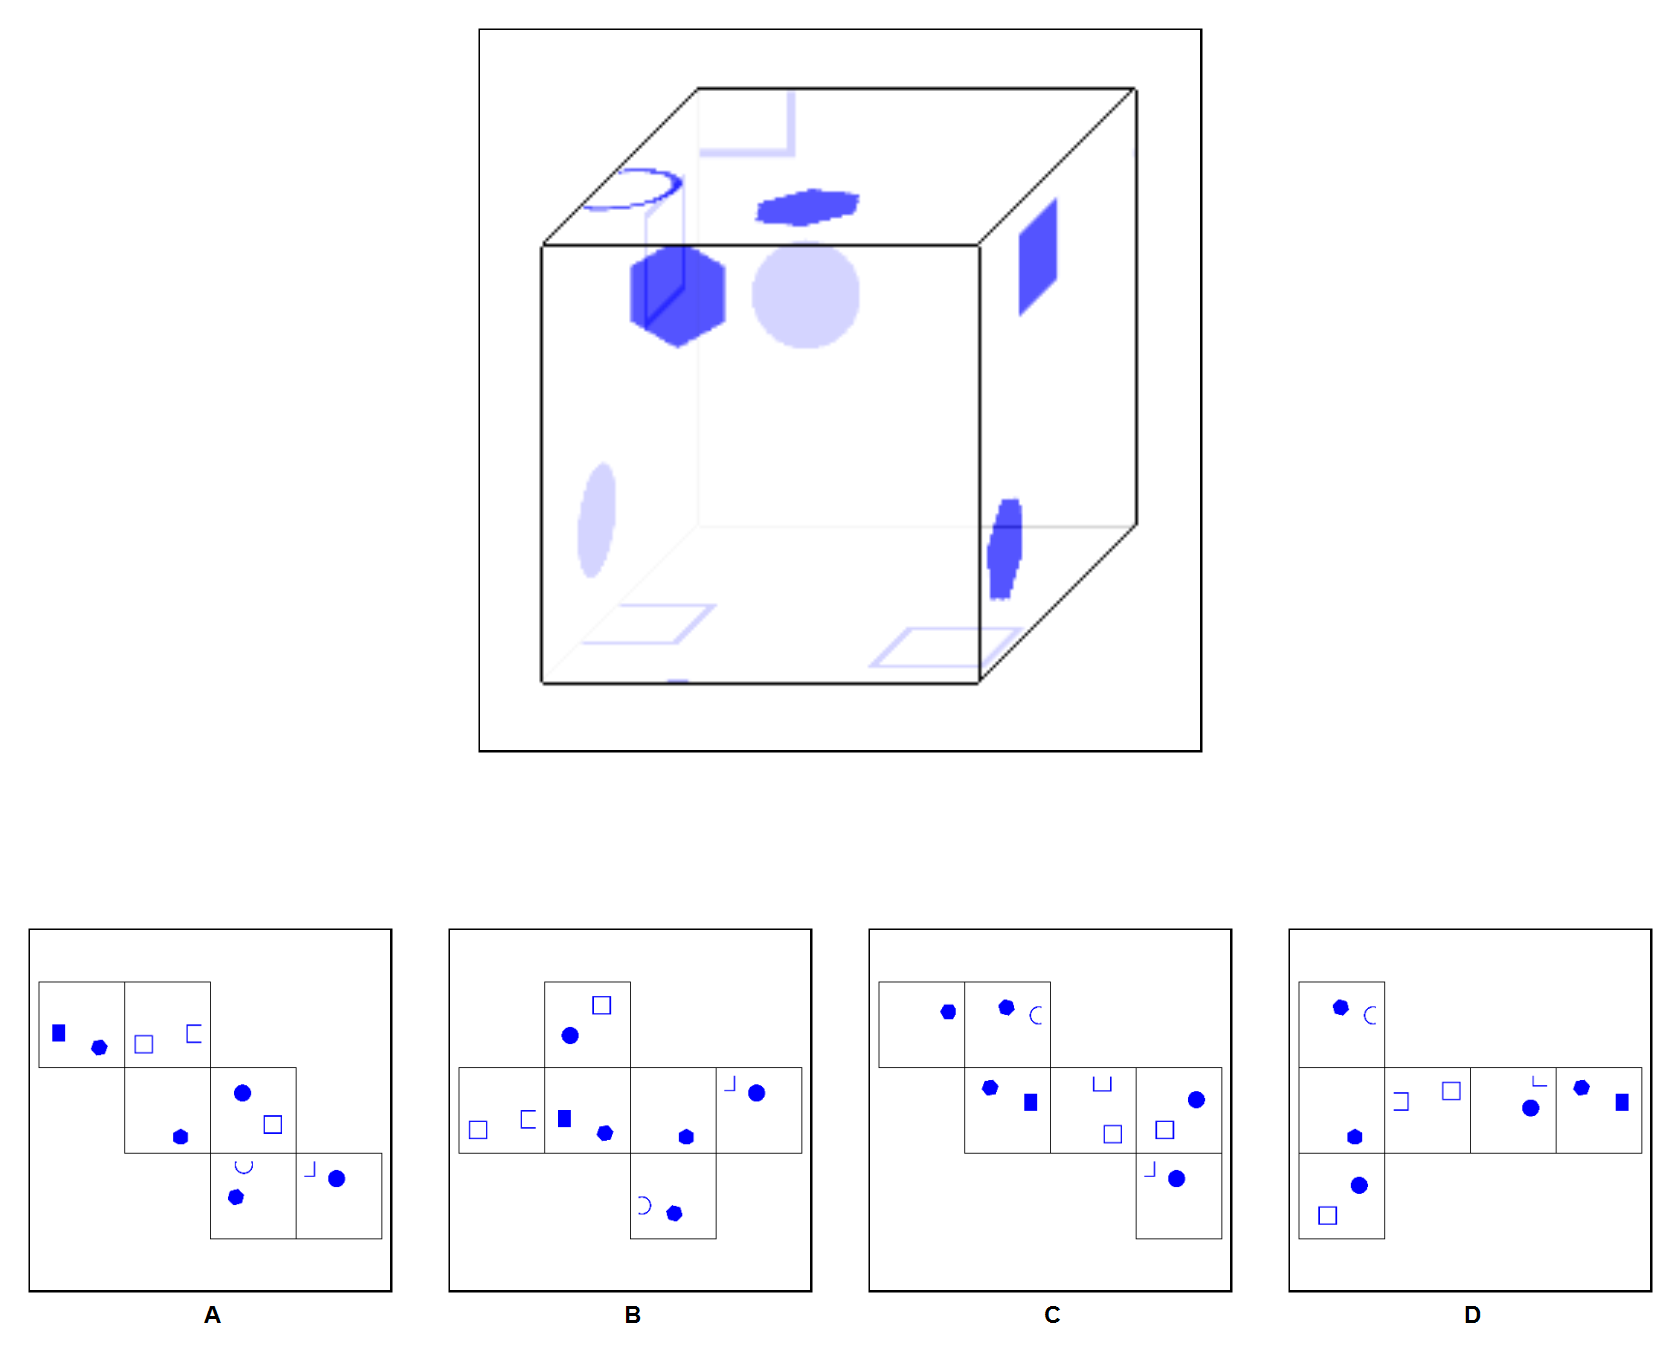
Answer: A